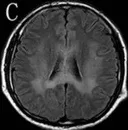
The brain MRI images of the proband. But there was obviously bilaterally symmetric hyperintensity in T2 FLAIR images and reduced diffusion in the same region (C,D).
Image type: radiology (mri)